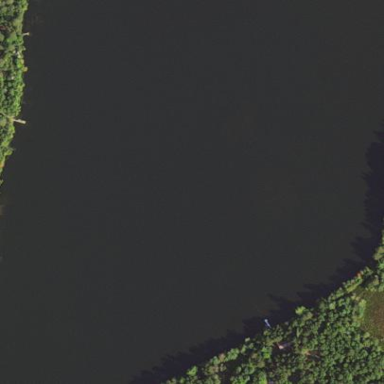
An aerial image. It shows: Serene lake surrounded by nature.